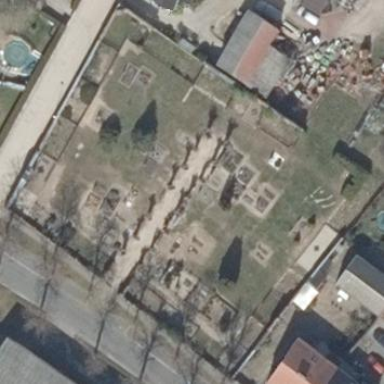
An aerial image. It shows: Grave yard.